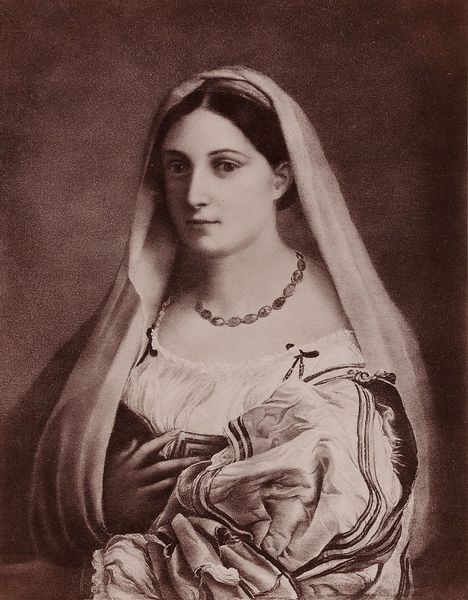
Künstler: Giacomo Brogi
Standort: Hamburg
Institution: Museum für Kunst und Gewerbe Hamburg
Schlagwörter: malerei, bildnis, portrait, foto, fotografie, photographie, photo, lichtbild, konterfei, kunstgeschichte, bildwerke, angewandte und bildende kunst, hessische systematik, porträt, schwarzweißpositivverfahren, silbersalzverfahren, schwarzweißfotografie, reproduktionsfotografie, kunstreproduktion, reproduktionsphotographie, kollodiumpapier, kollodium, zelloidinpapier, ritratto, velata